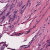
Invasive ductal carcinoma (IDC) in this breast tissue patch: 1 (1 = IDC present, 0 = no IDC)